Question: Data or value in '$description' from database is
'''
<div><a href="www.google.com">Henry</a></div>
'''
My HTML Code
'''
<input type="textbox" id="textbox" value=""/>
<input type="hidden" id="hidden" value="<?php echo $description; ?>"/>
'''
Output :
If the code be
'''
<input type="hidden" id="hidden" value='<?php echo $description; ?>'/>
'''
Its working fine !..Any one please tell me the issue ?
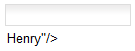
Answer: You are trying to have HTML code inside the value of a hidden input in a form? That doesn't sound right.
If you need to keep it as it is, you should at least use <URL> to make it a string:
'''
<input type="hidden" id="hidden" value="<?php echo htmlentities($description); ?>"/>
'''
An example:
'''
<?php
$str = "A 'quote' is <b>bold</b>";
// Outputs: A 'quote' is &lt;b&gt;bold&lt;/b&gt;
echo htmlentities($str);
// Outputs: A &#039;quote&#039; is &lt;b&gt;bold&lt;/b&gt;
echo htmlentities($str, ENT_QUOTES);
?>
'''